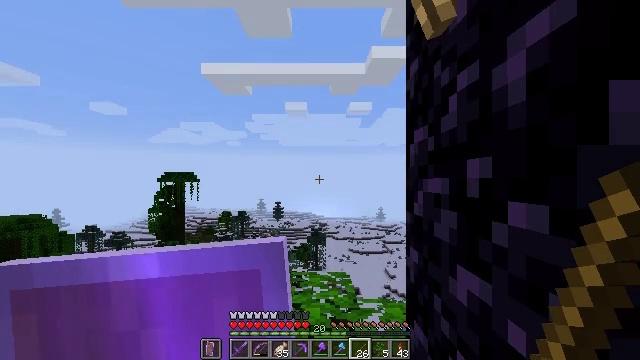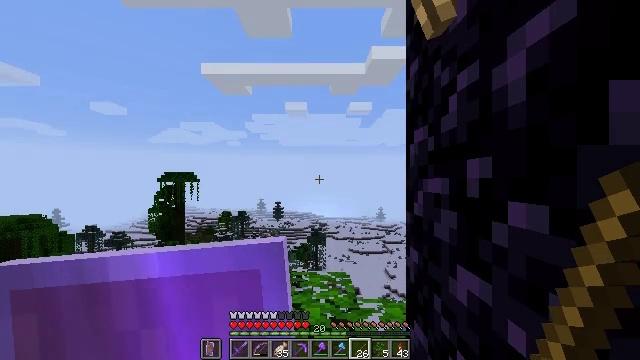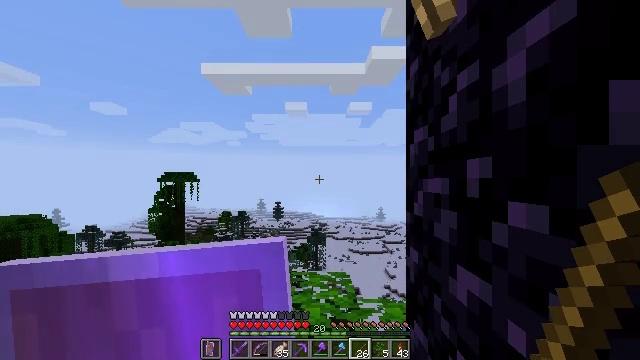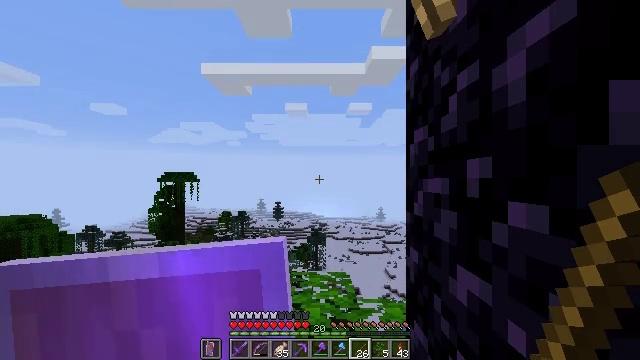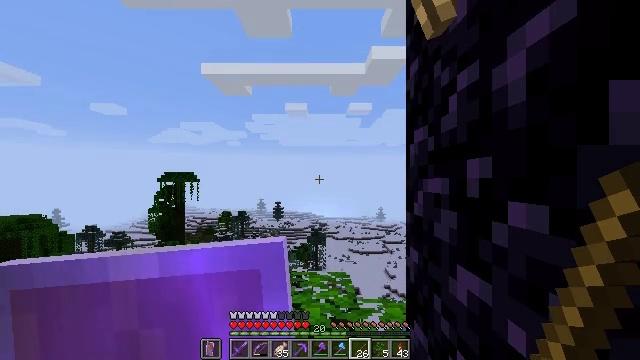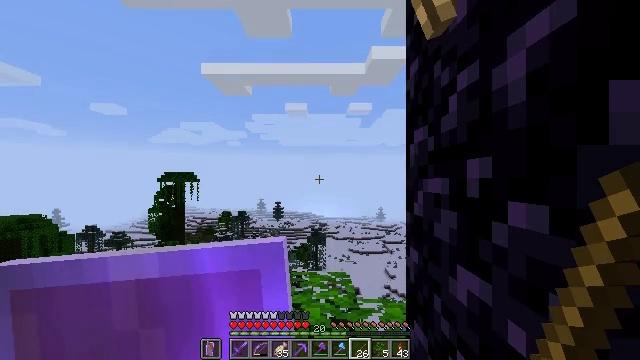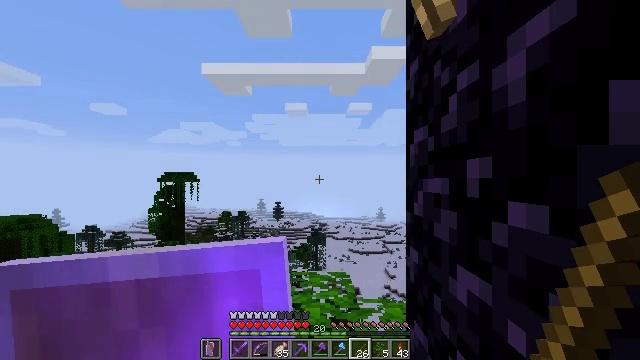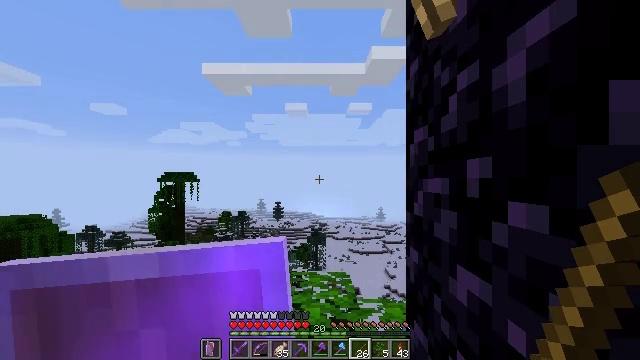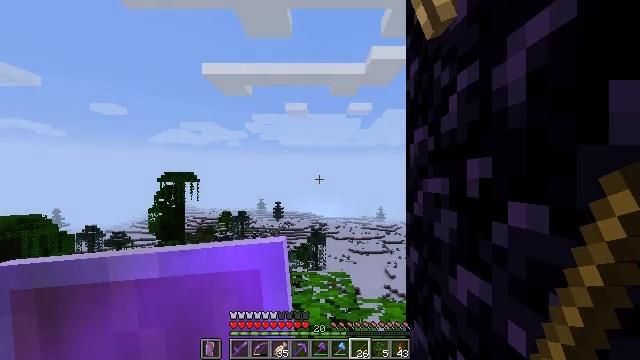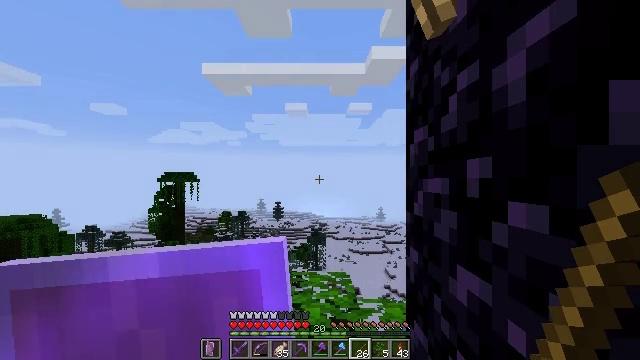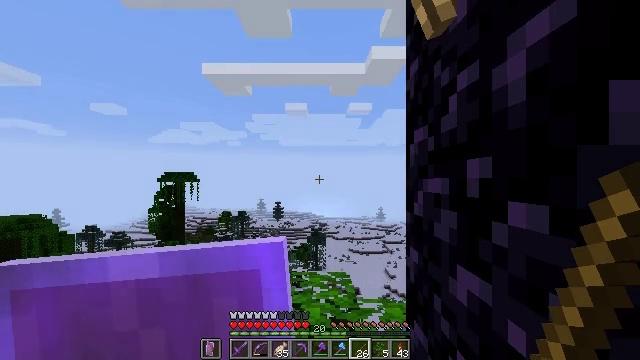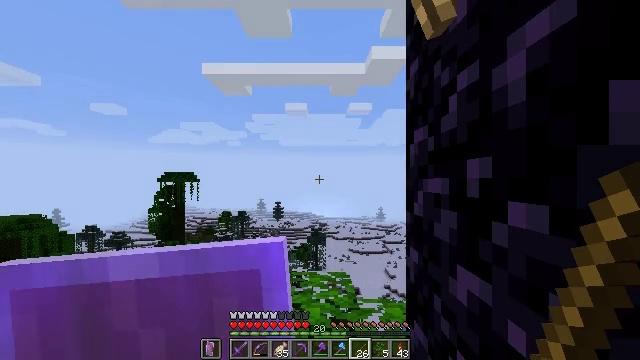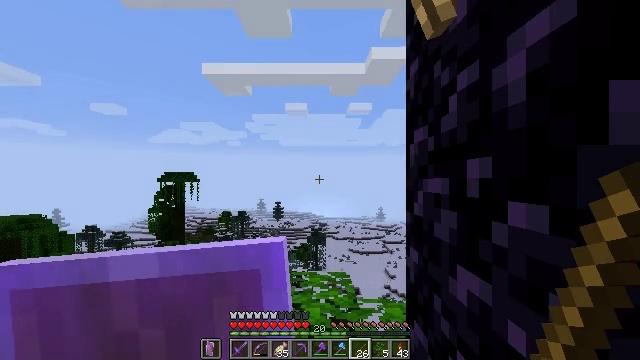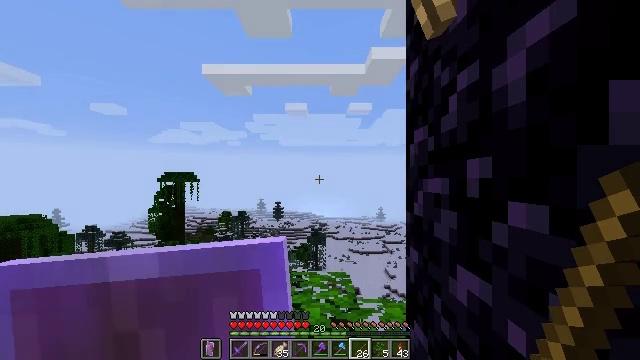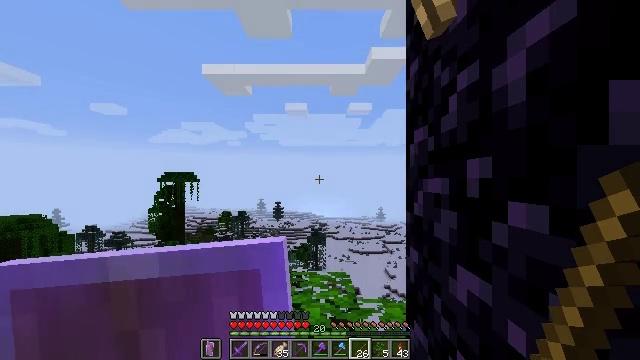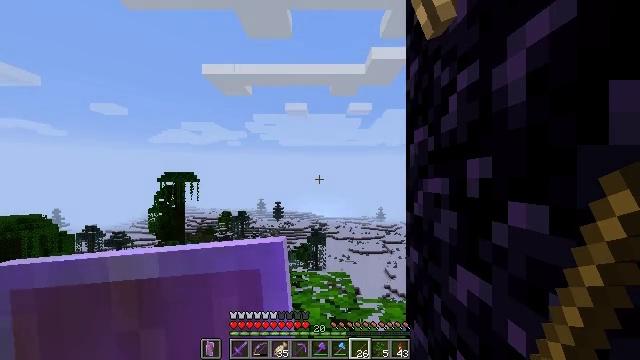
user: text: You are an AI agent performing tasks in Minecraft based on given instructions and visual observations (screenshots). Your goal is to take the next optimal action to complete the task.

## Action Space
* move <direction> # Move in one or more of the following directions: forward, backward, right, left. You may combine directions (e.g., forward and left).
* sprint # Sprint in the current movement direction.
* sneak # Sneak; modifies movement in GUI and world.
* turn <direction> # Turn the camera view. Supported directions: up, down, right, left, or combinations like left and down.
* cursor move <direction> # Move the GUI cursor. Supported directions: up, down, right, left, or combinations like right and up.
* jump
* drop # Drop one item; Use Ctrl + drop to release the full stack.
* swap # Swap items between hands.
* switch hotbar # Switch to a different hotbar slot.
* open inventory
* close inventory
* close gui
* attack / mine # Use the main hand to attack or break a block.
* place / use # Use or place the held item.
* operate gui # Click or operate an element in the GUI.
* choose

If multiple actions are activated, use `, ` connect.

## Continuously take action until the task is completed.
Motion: motion action
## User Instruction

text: Gather oak leaves by attacking.
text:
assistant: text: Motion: no_op
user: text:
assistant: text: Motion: no_op
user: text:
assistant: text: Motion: no_op
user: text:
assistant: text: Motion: no_op
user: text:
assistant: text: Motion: no_op
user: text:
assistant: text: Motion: no_op
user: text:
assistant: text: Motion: no_op
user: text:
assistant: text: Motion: no_op
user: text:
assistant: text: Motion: no_op
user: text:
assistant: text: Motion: no_op
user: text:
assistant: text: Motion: no_op
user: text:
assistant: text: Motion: no_op
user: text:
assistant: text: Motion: no_op
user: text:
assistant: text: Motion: no_op
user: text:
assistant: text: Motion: no_op
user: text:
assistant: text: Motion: no_op
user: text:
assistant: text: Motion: no_op
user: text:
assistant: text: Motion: use / place
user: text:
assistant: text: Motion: turn left and up, use / place
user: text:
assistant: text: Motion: turn left and up
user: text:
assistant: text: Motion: turn left
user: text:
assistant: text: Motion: turn left and down
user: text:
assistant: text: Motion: turn left and down
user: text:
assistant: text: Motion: turn left and down
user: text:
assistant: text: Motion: no_op
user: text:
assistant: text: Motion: no_op
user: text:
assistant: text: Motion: no_op
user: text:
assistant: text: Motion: no_op
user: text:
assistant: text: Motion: no_op
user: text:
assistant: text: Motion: no_op